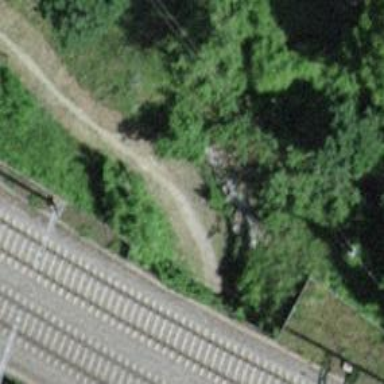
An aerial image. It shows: Path.